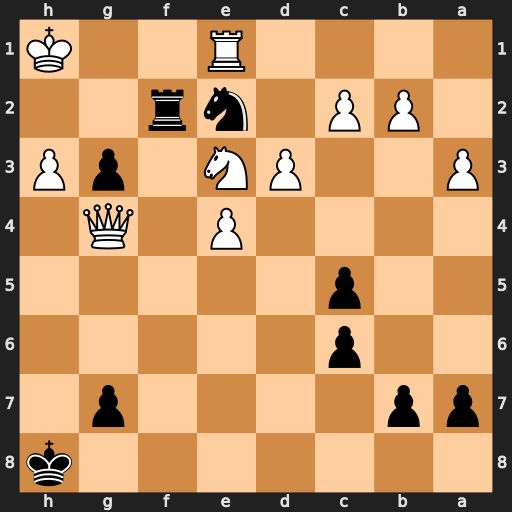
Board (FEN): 7k/pp4p1/2p5/2p5/4P1Q1/P2PN1pP/1PP1nr2/4R2K
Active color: b
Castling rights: -
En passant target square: -
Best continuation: Rh2#